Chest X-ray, PA view. Patient: 21 years old, sex M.
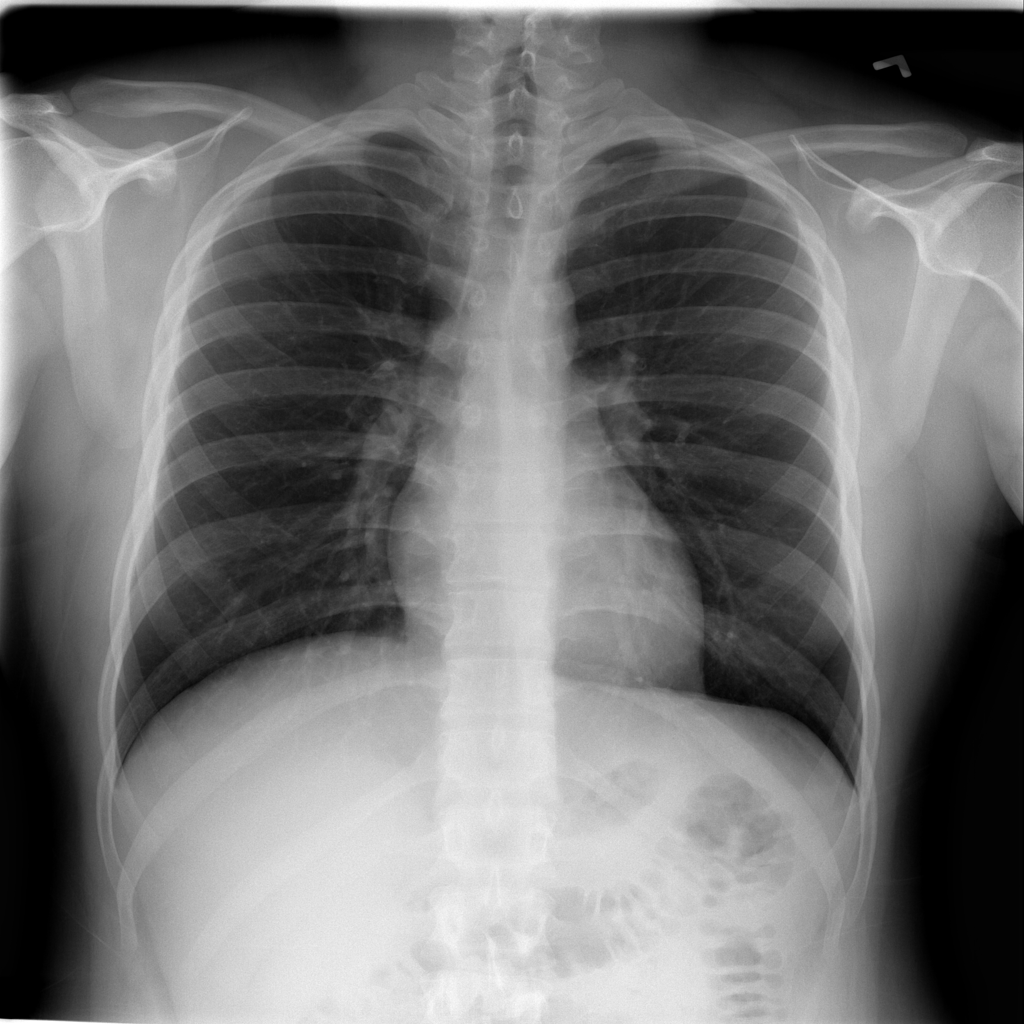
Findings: No Finding